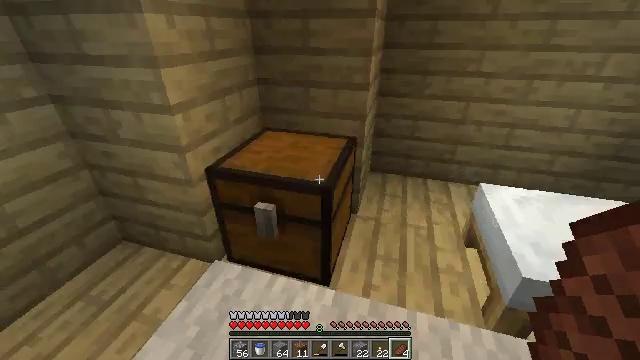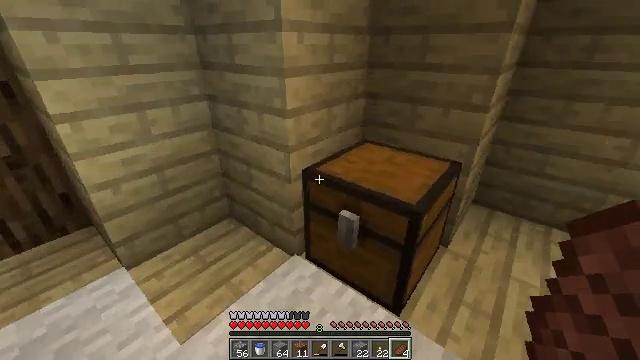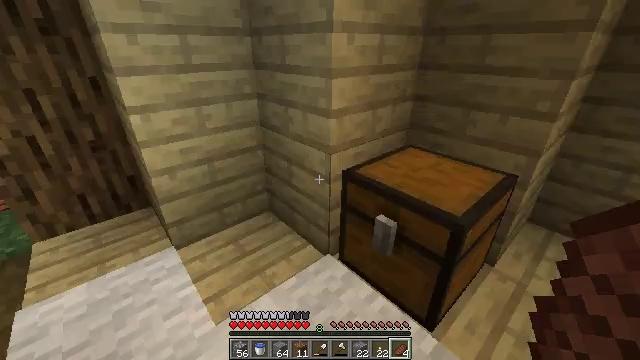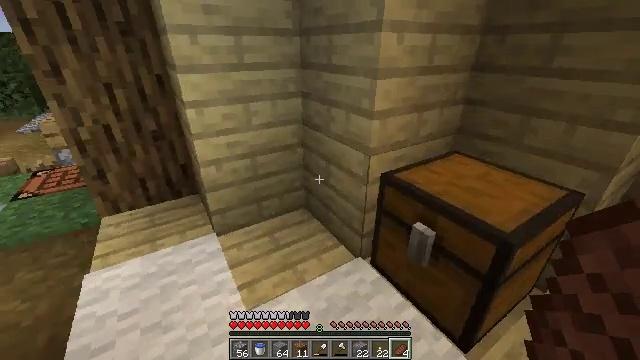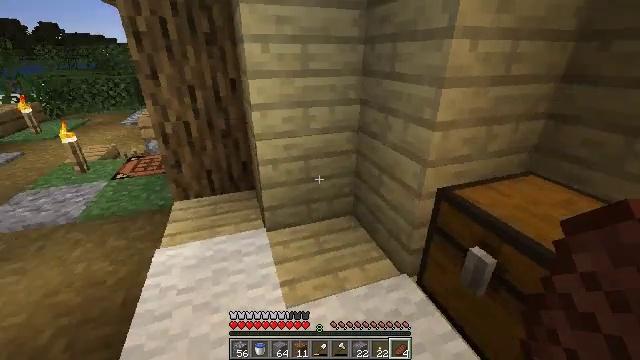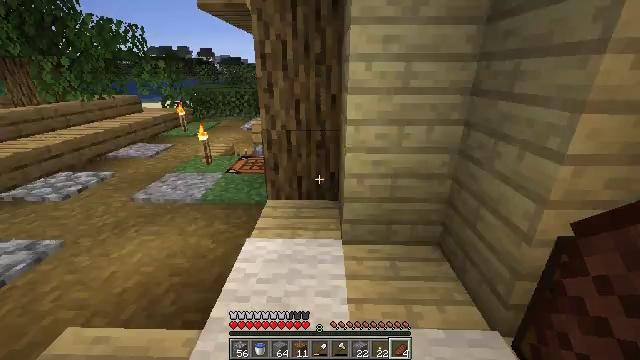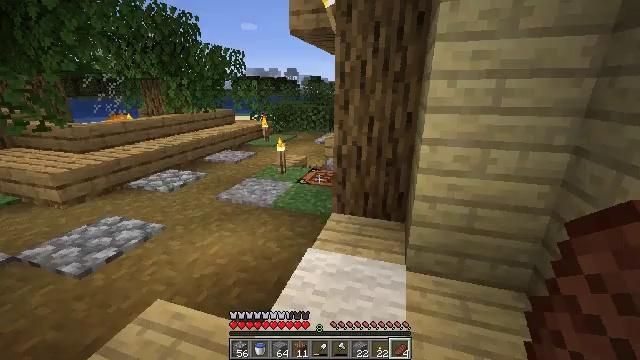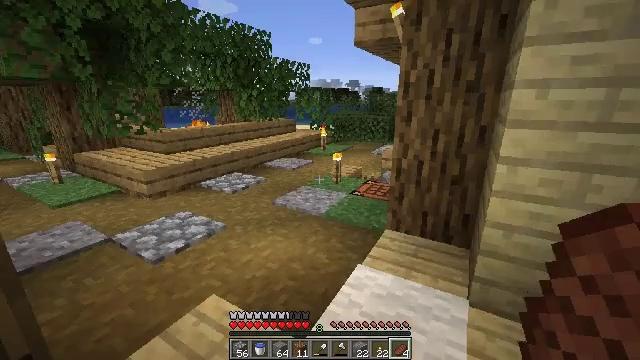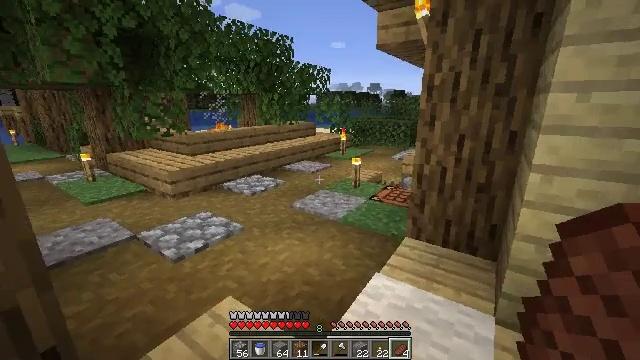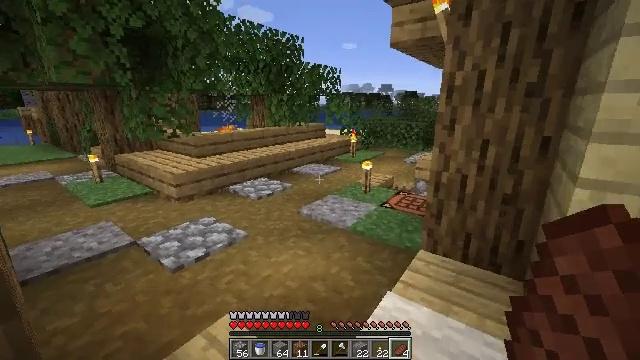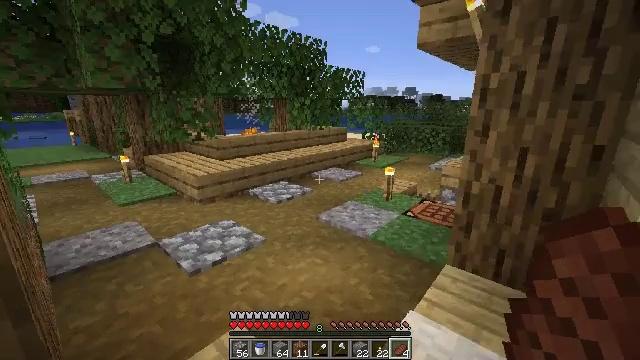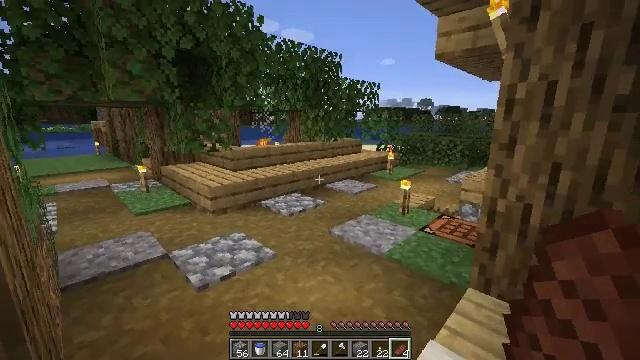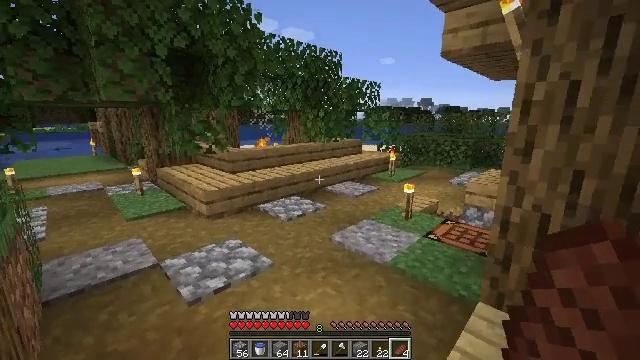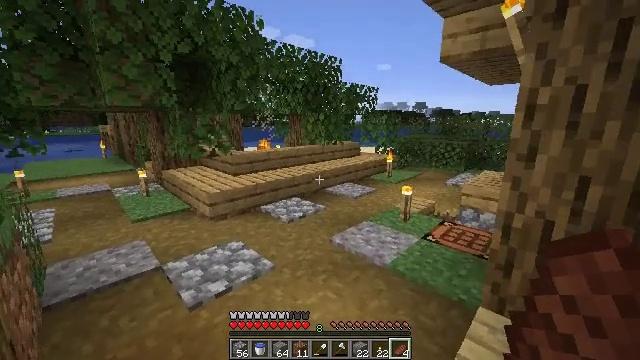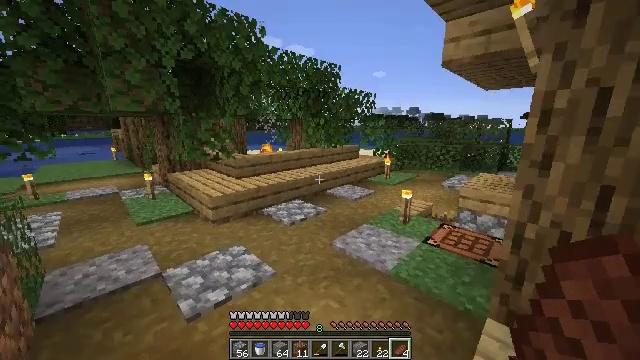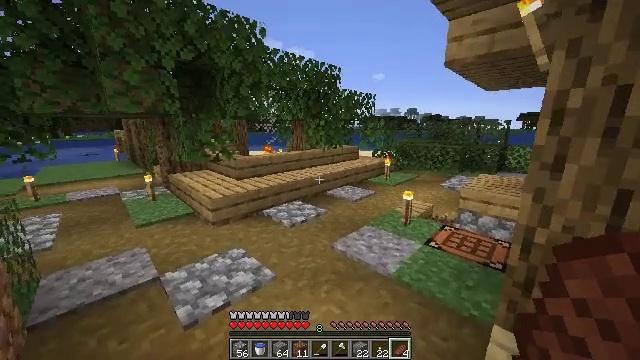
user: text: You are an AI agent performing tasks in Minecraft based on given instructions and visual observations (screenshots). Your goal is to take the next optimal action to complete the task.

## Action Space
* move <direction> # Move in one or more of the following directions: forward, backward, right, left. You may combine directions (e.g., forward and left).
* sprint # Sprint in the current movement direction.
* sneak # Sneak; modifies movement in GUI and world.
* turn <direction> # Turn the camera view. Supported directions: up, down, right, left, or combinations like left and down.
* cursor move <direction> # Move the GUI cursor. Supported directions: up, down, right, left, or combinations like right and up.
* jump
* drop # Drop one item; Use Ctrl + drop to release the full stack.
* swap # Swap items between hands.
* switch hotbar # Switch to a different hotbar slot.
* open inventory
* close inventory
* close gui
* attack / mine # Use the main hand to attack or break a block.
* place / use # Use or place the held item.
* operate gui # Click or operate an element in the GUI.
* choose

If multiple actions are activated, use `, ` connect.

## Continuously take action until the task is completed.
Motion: motion action
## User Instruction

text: Combine four stone blocks to make stone bricks.
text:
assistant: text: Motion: turn left and up
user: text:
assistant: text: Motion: turn left
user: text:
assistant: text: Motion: turn left
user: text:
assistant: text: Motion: turn left and up
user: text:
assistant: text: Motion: turn left and up
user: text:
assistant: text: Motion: turn left and up
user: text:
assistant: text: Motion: move forward, turn left and up
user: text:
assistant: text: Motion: move forward, turn left
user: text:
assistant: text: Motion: move forward, turn left
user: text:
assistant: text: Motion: turn left
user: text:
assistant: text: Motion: turn left and up
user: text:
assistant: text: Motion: move forward
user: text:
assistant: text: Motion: move forward
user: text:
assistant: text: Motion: move forward
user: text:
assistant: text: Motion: move forward
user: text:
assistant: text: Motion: move forward
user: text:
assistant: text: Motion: move forward
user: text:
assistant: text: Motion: move forward, turn left
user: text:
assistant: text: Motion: move forward, turn left
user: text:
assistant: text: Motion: move forward
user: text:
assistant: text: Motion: move forward, turn right
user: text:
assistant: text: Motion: move forward, turn right and down
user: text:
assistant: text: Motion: move forward, turn right and down
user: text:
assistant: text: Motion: move forward, turn right
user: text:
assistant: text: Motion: move forward, turn right
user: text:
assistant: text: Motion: move forward, turn right
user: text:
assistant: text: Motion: move forward, turn right
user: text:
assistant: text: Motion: move forward
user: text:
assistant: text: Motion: move forward, turn right
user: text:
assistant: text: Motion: move forward